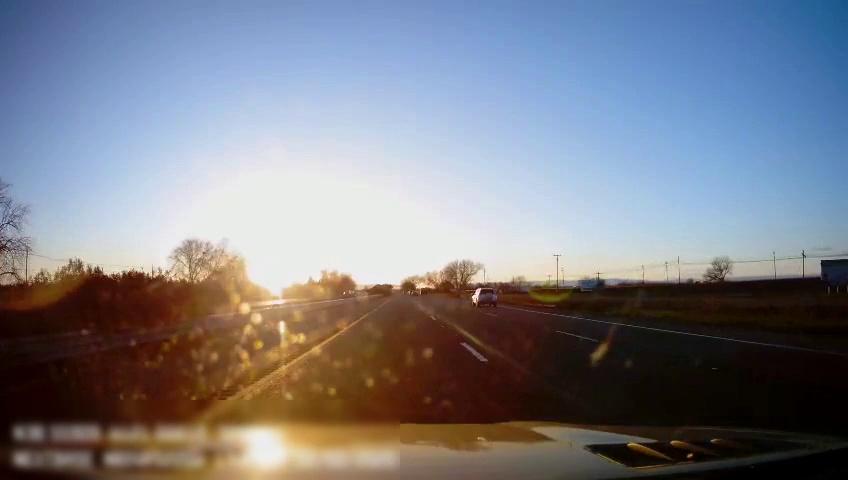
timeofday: Day
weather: Sunny
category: Drivable Space
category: Vehicles | SUV
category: Lanes | Alternate Lane
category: Lanes | Current Lane
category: Lanes | Current Lane
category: Lanes | Alternate Lane
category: Traffic | Signs
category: Traffic | Signs